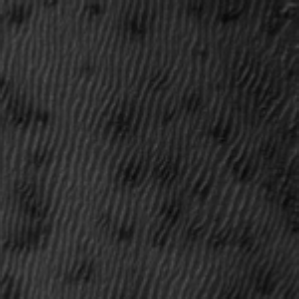
Label: frost